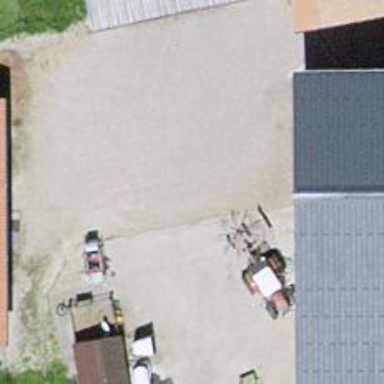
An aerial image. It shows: Farm.